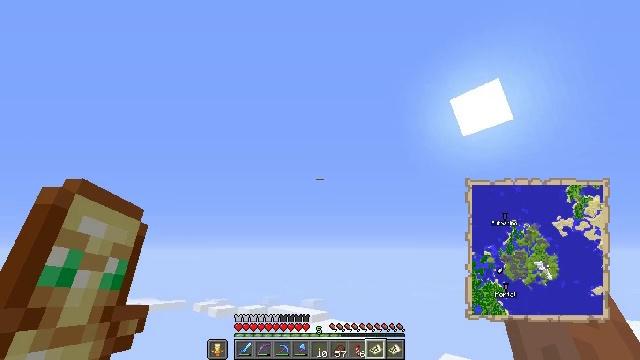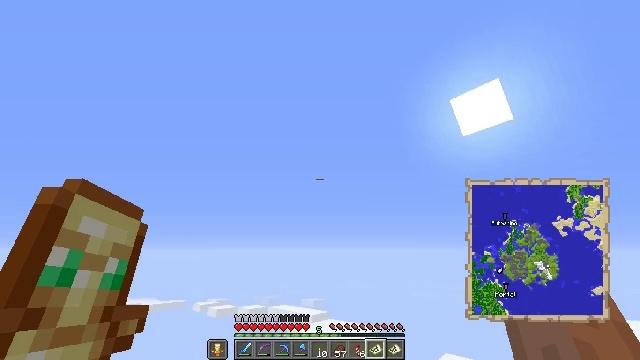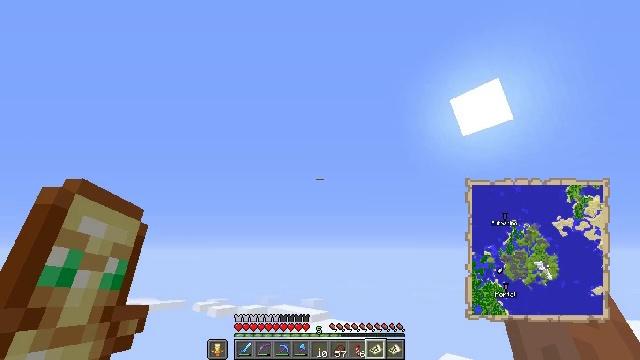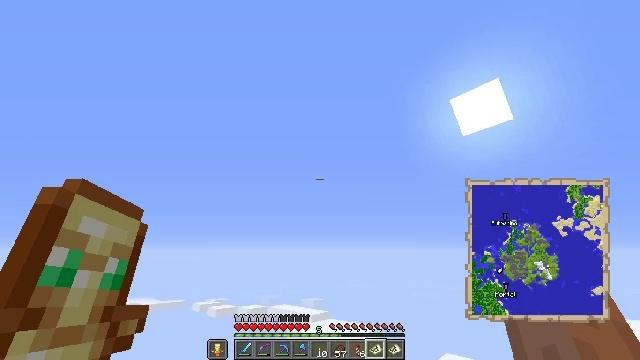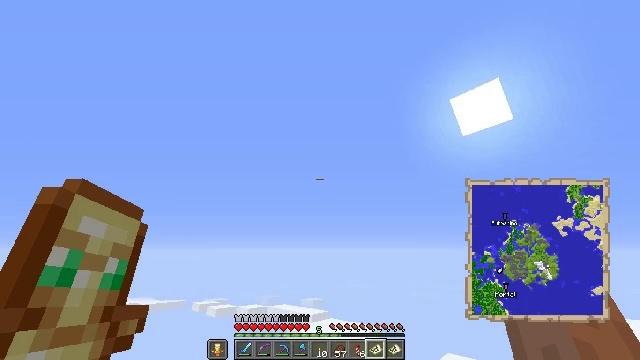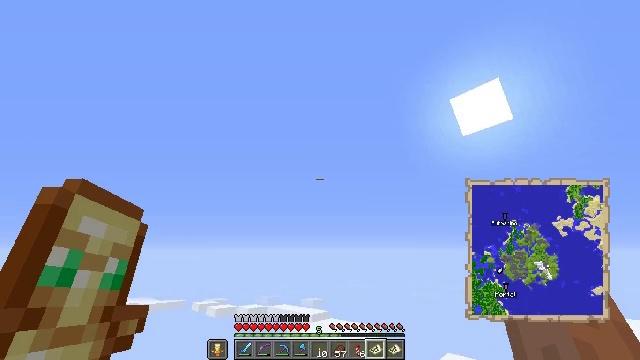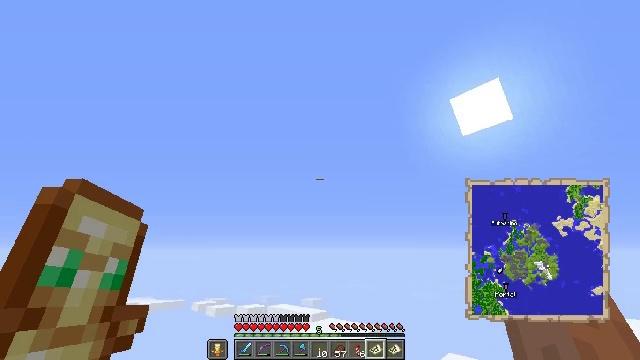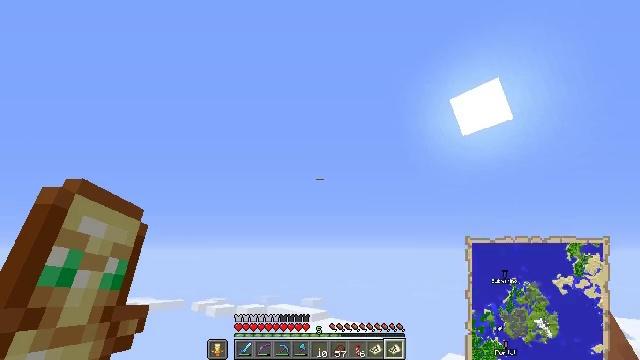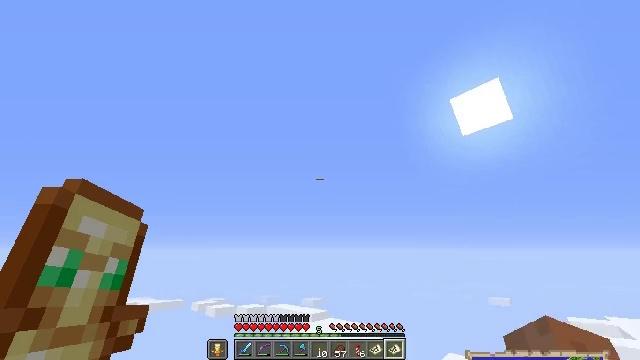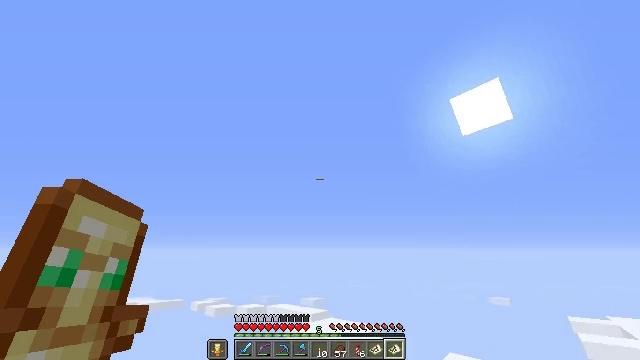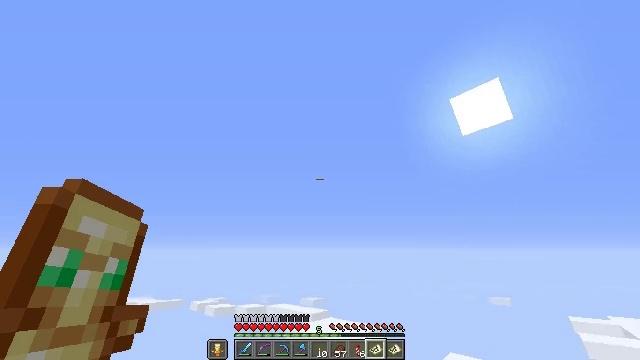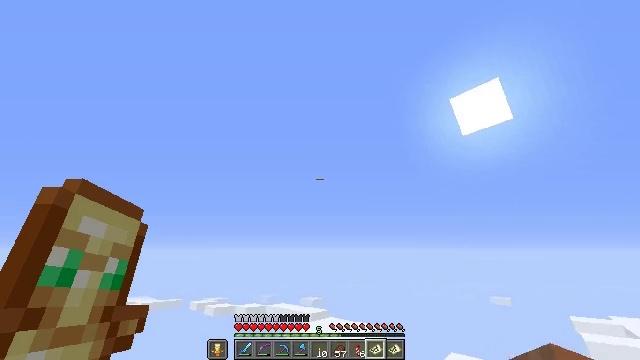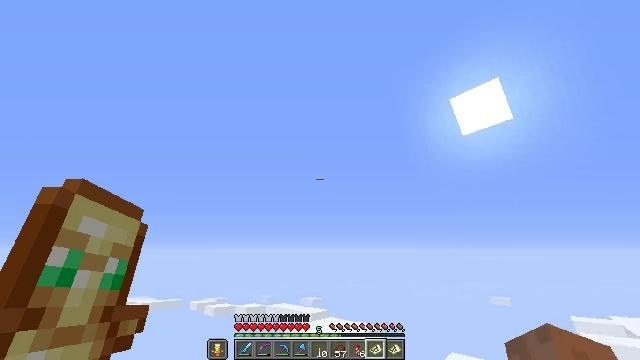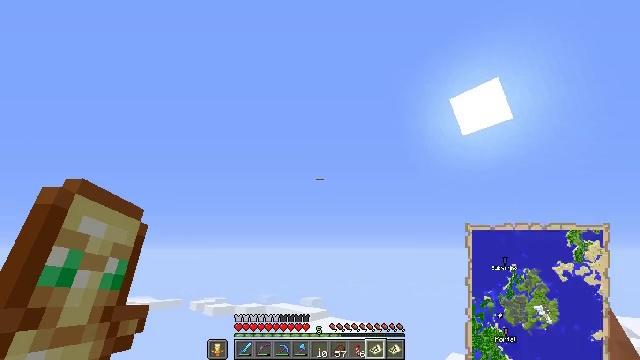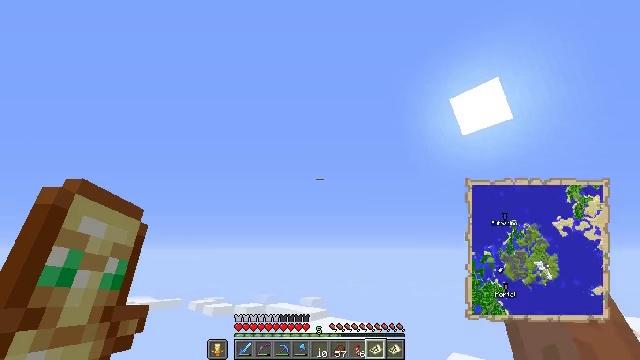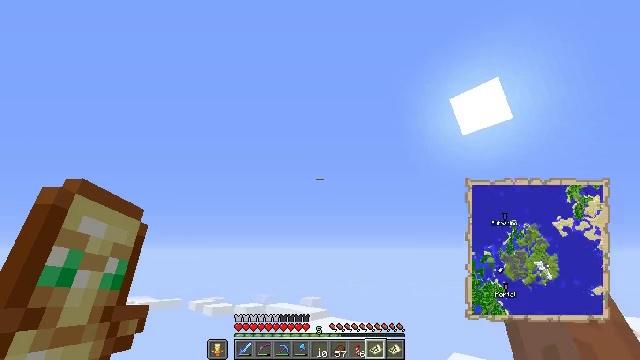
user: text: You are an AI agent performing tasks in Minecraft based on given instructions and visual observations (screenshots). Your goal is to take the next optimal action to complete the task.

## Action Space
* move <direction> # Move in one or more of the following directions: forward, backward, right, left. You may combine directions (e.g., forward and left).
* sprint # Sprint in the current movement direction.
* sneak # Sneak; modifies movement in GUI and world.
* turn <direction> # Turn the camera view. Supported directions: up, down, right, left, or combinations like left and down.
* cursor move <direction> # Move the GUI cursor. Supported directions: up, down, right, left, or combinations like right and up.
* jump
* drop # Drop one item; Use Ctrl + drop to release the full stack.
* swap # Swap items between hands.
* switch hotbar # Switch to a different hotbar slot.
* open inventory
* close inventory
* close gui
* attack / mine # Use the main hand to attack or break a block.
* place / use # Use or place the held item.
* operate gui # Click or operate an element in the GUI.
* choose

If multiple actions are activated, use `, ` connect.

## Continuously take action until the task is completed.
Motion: motion action
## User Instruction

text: Break the hay block to collect it.
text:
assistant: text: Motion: move forward
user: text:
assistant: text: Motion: move forward
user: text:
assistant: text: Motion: move forward
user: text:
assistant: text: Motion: move forward
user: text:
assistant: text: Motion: move forward
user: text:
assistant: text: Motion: move forward
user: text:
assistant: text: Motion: move forward
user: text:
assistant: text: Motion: move forward
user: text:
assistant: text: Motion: move forward
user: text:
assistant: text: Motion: move forward
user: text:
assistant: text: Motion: move forward
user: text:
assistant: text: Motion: move forward
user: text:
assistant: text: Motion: move forward
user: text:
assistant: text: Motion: move forward
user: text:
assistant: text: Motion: move forward
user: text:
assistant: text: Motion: move forward
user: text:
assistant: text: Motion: move forward
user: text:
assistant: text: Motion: move forward
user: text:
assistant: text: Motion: move forward
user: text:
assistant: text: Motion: move forward
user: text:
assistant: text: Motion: move forward
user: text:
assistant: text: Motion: move forward
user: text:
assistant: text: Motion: move forward
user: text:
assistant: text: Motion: move forward
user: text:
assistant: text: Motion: move forward, use / place
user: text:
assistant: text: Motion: move forward, use / place
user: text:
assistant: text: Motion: move forward
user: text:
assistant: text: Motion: move forward
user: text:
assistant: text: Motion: move forward
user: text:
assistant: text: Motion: move forward